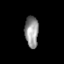
Tissue: prostate
Cell type: T cells
Senescence score: 0.2573
Nuclear area (px): 416
Mean DAPI intensity: 147.337